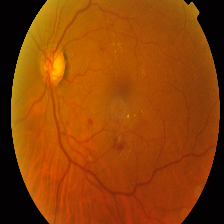
Diabetic retinopathy grade: Proliferative DR